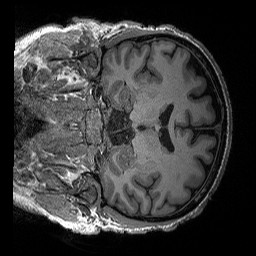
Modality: T1w
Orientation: coronal
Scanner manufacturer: siemens
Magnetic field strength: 3 T
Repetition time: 2.3 s
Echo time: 0.00294 s